Field crop: maize
Growth stage: 2
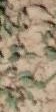
Species: convolvulus